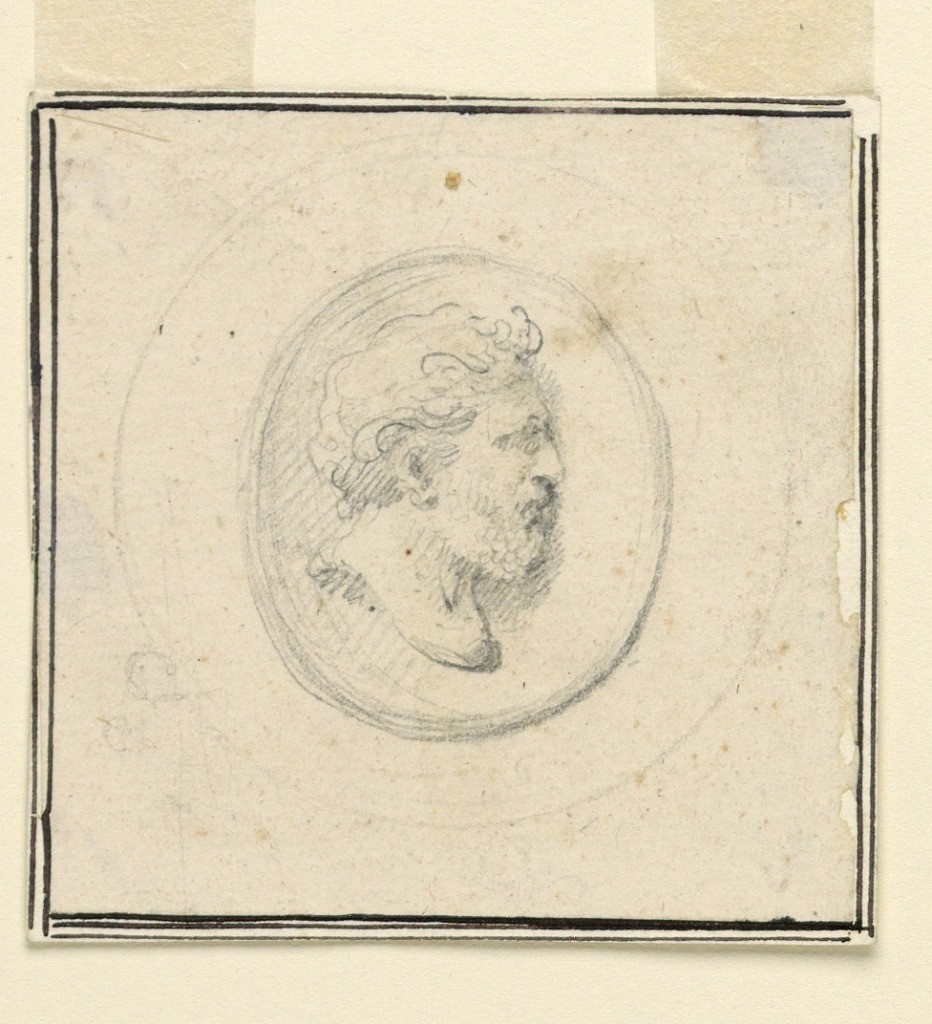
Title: Drawing for a Cameo or Gem
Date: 16th–17th century
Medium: Graphite, pen and ink on paper
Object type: Drawing
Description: Portrait head of a bearded man facing right. Thick double framing lines.